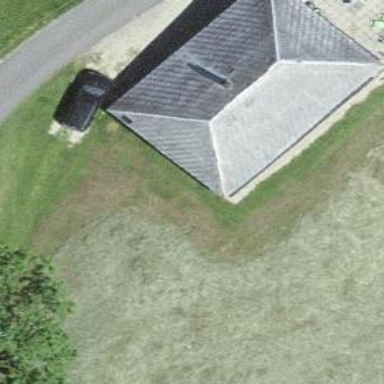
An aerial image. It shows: Farmhouse building.